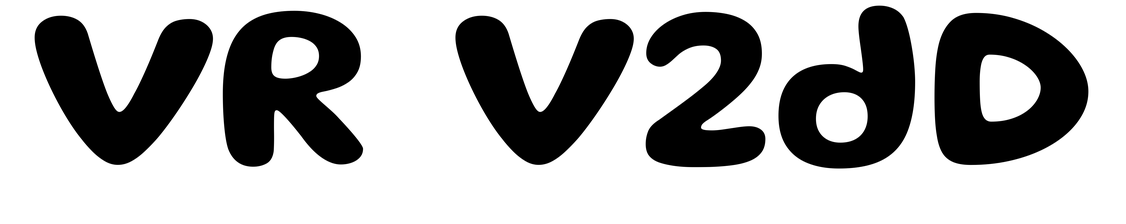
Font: Gluten_SemiBold